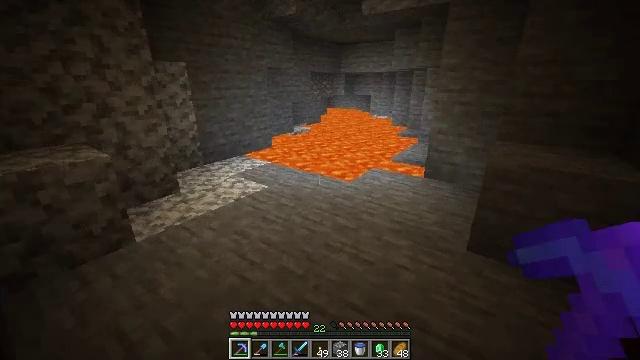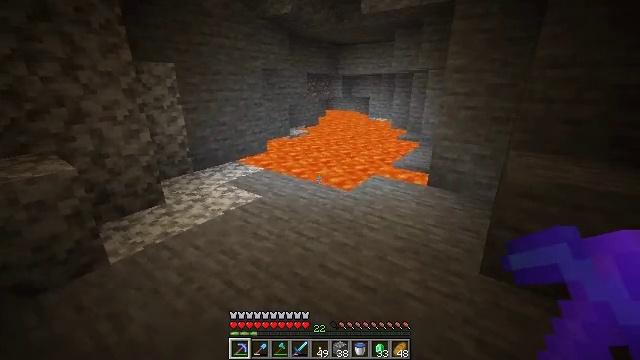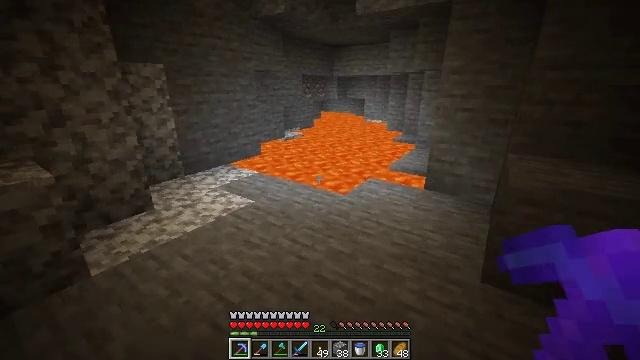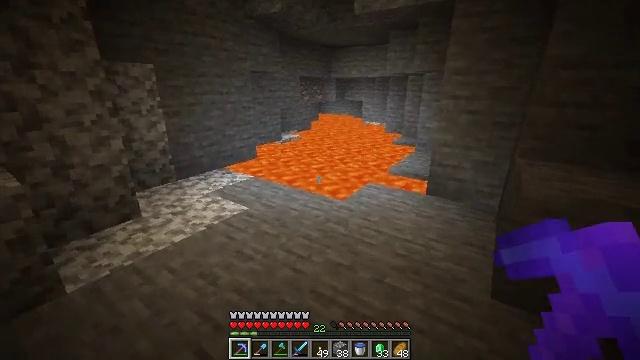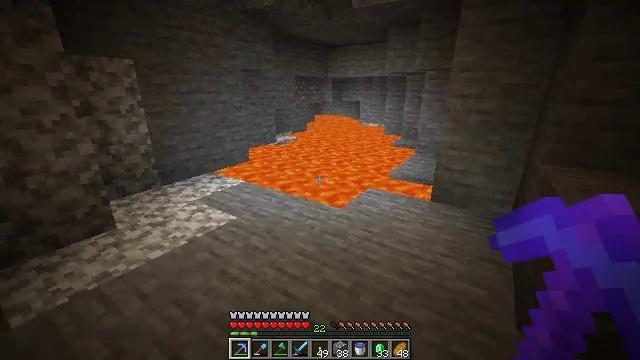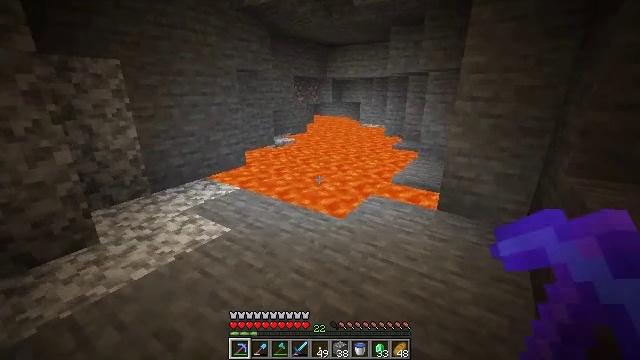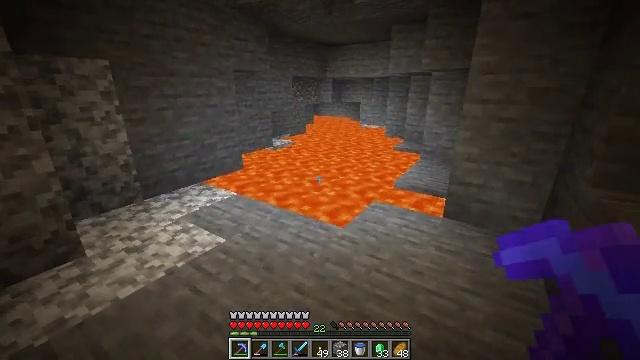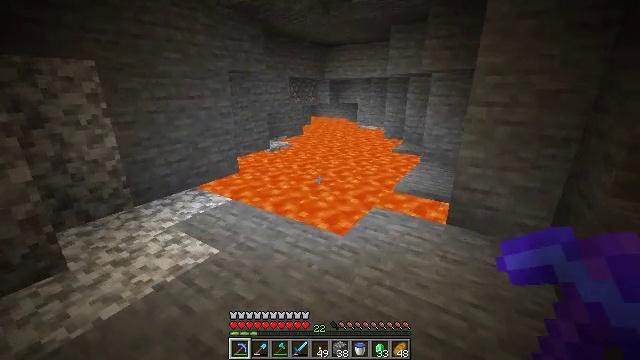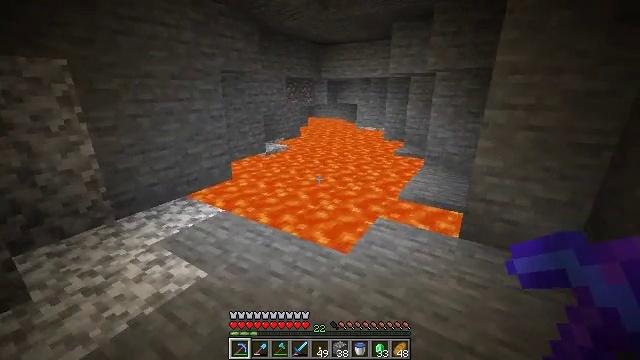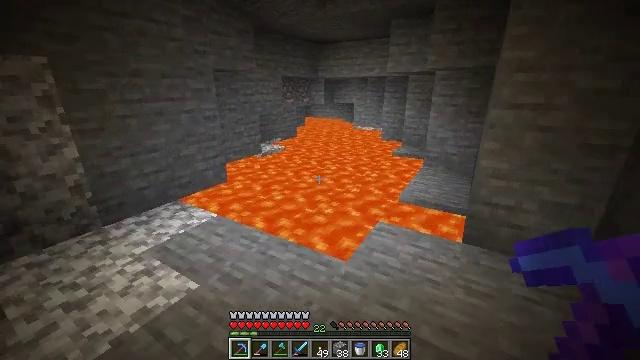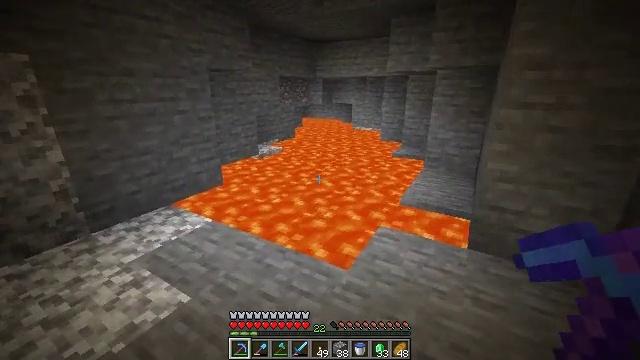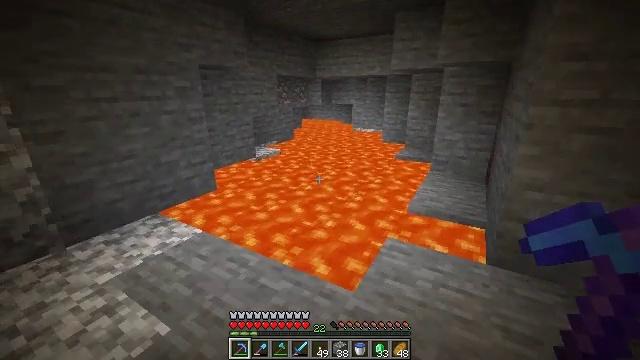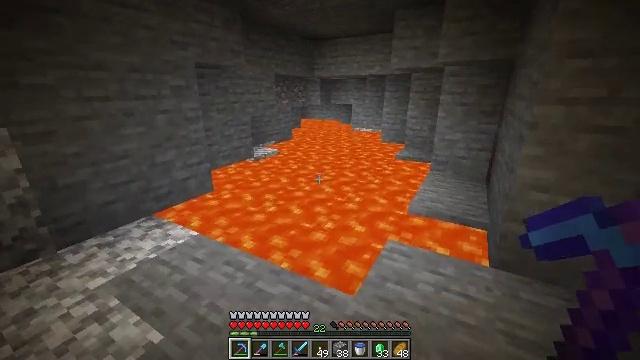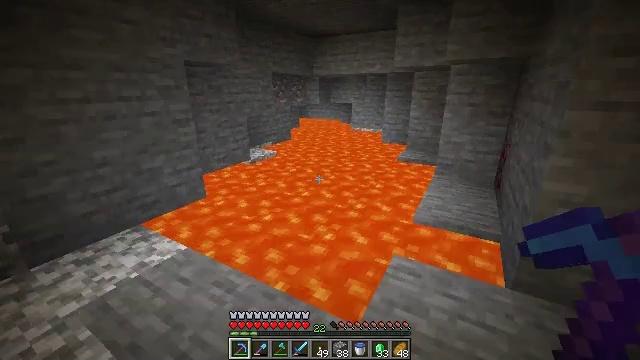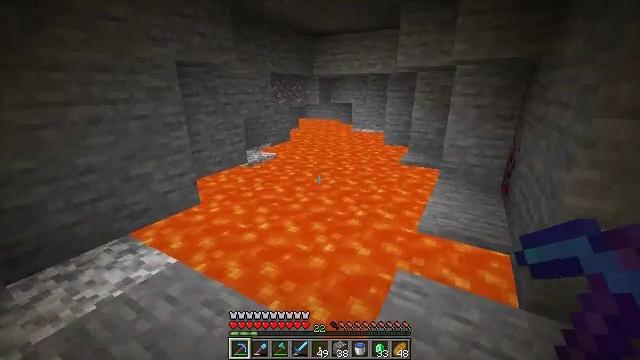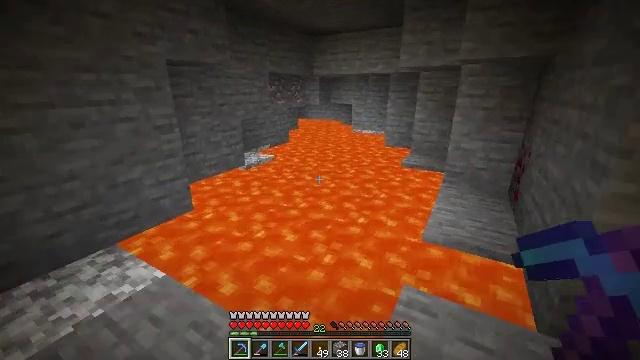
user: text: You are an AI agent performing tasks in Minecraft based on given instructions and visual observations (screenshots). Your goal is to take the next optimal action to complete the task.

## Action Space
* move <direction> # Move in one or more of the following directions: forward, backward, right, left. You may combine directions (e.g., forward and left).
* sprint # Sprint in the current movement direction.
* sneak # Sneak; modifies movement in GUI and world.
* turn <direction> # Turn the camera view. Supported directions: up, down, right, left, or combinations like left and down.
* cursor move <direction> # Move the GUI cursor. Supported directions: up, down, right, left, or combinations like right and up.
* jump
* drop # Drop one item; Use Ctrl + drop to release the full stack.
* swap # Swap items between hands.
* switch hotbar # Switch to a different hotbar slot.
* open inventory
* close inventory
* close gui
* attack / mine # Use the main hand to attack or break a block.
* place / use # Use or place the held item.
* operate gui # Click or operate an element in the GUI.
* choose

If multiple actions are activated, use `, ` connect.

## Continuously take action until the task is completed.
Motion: motion action
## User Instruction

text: Drop a piece of paper.
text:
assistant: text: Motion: move forward
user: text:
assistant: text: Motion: move forward, turn right
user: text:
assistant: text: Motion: move forward
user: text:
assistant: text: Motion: move forward
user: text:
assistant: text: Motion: move forward
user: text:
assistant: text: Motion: move forward
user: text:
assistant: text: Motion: move forward
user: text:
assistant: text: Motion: move forward
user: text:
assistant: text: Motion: move forward
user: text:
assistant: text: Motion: move forward
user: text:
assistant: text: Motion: move forward
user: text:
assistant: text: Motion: move forward
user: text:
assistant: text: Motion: move forward
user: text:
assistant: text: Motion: move forward
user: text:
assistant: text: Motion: no_op
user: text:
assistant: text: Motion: open inventory
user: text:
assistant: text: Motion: cursor move right and down, open inventory
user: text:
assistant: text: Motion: cursor move right and down, open inventory
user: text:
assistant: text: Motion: cursor move right and down
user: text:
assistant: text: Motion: cursor move down
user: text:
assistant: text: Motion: cursor move down
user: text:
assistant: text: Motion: no_op
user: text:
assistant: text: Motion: no_op
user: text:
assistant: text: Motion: cursor move left
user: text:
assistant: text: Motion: cursor move left and up
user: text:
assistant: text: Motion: cursor move left
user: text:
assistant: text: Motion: cursor move left
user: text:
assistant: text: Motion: cursor move left
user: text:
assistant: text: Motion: cursor move left
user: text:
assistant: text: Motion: cursor move left